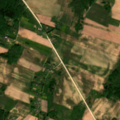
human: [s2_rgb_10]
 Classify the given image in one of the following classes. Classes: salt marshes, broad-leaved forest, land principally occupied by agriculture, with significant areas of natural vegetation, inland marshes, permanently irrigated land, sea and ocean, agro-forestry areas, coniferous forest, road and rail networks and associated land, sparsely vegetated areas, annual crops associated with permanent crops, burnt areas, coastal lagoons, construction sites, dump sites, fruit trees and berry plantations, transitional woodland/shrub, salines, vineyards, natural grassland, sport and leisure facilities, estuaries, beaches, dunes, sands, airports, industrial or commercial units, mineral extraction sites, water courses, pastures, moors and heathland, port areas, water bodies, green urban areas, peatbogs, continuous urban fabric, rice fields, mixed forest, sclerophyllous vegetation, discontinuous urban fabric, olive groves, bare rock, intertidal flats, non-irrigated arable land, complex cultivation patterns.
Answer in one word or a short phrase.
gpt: non-irrigated arable land, land principally occupied by agriculture, with significant areas of natural vegetation, broad-leaved forest, transitional woodland/shrub